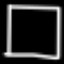
Label: square